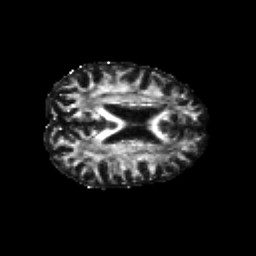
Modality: FA
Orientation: axial
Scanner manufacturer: siemens
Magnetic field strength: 3 T
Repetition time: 6.8 s
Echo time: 0.093 s